Field crop: maize
Growth stage: 2
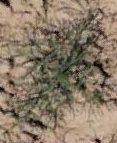
Species: salsola